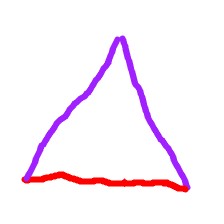
Shape: triangle